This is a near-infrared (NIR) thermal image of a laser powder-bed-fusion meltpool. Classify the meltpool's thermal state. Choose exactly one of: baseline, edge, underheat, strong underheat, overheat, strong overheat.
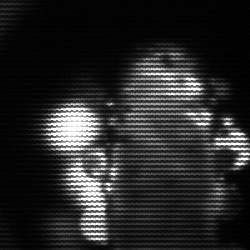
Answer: strong underheat